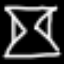
Label: hourglass